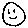
Label: smiley face